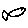
Label: fish